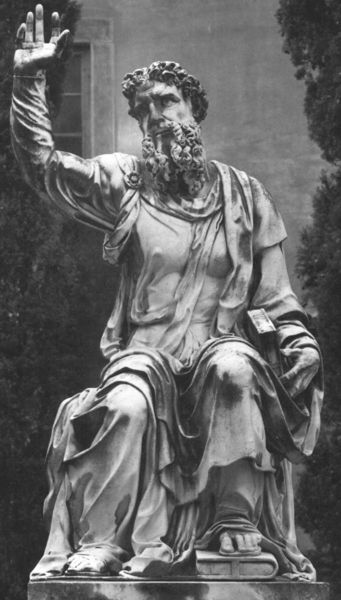
Titel: Erster Klosterhof, segnender Gottvater
Künstler: Baccio Bandinelli
Standort: Florenz, S. Croce (EU - I - Toskana)
Schlagwörter: gott, hand, mann, umhang, bäume, brust, fenster, frisur, hintergrund, marmor, stuhl, haus, bart, arm, falten, sockel, stein, gewand, haare, locken, skulptur, statue, füße, fassade, kaiser, könig, sitzt, foto, moses, buch, fuss, denkmal, barfuß, erhoben, monument, rechter arm